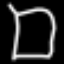
Label: square